Question: I am trying to change the y-axis to being horizontal so that it can be read easier for my talk. I am new to R and don't have a lot of experience with it.
This is my code:
'''
first.value = pt(500, 1.127344, 1.561328)
space = (1 - first.value)/648
edges = seq(first.value + space, 1 - space, space)
value.edges = 1.561328*qt(edges, 1.127344)
data = read.table(file.choose())
observed = log(data$V1)
expected = log(value.edges)
plot(observed,expected, xlim =c(4,15), ylim = c(0,14), las =1)
abline(0,1)
'''

I would like the word expected the same orientation as observed. Thank you!
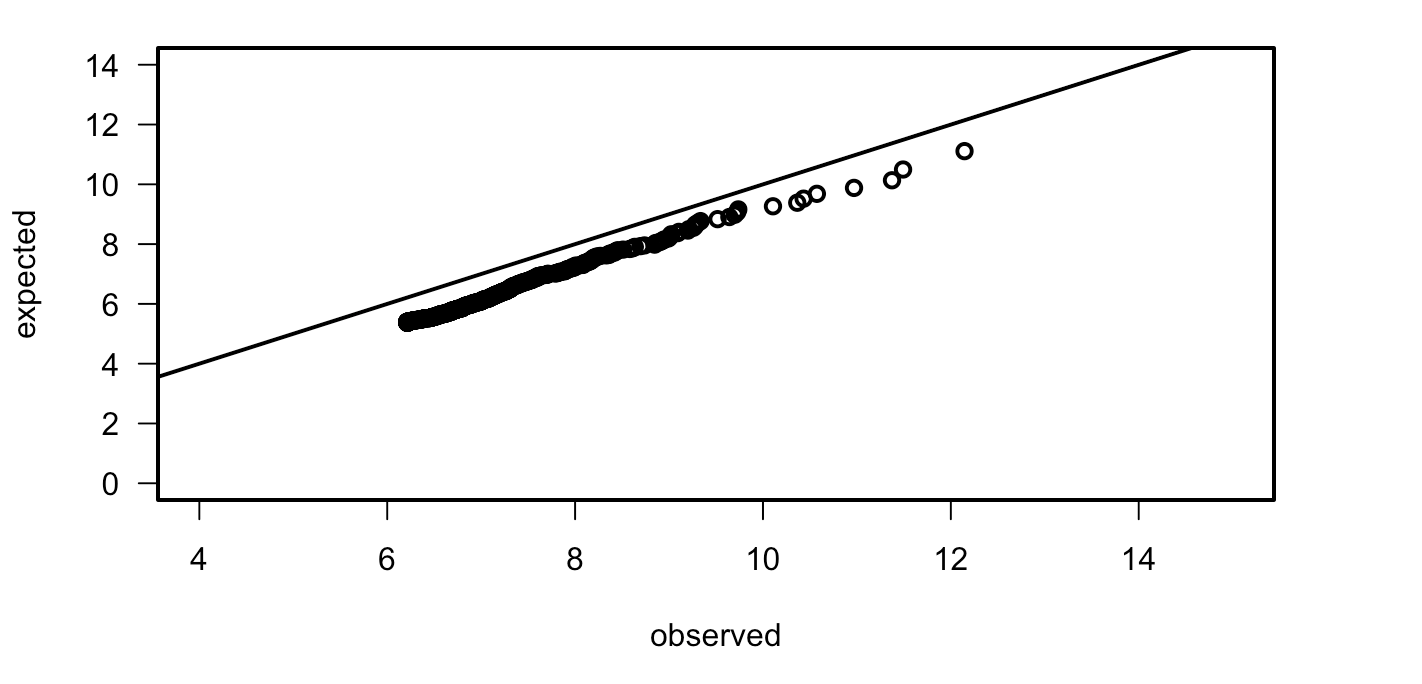
Answer: Try this,
'''
par(mar = c(6,6,6,3))
plot(1, las=1, ylab="")
mtext(text="Test", side=2, line=4, las=1)
'''
You can change the values in par to your liking, put your data instead of the 1 in plot, add your x labels etc... Then use mtext to write the yaxis label